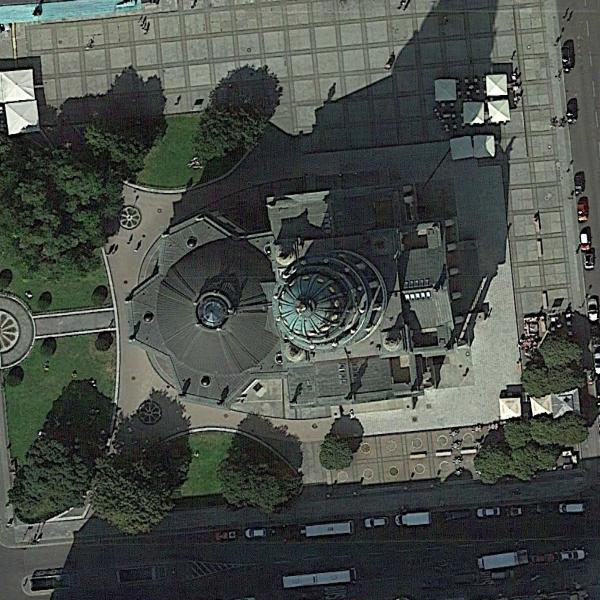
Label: Church